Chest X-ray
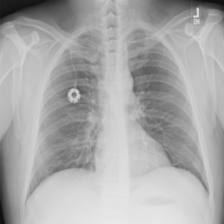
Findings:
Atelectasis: negative
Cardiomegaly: negative
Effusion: negative
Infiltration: negative
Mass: negative
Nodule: negative
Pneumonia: negative
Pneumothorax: negative
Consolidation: negative
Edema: negative
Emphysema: negative
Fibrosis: negative
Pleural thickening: negative
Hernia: negative